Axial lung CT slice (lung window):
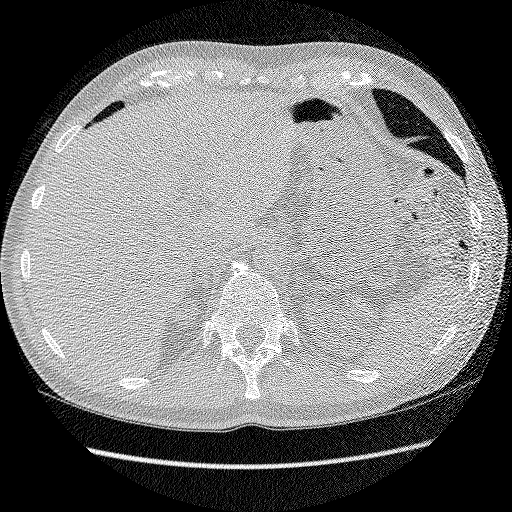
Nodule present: no